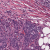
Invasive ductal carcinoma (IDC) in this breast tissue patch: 1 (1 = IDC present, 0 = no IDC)